Question: can any one please show me how to add volume in each of the nodes , instead of the final node volume
'''
t <- ctree(is_return ~ a + b + c)
plot(t, type="simple")
'''
and my tree would look like

how can I modified that plot where it would show N= on every circle nodes , not only the black or the final node.
Thanks
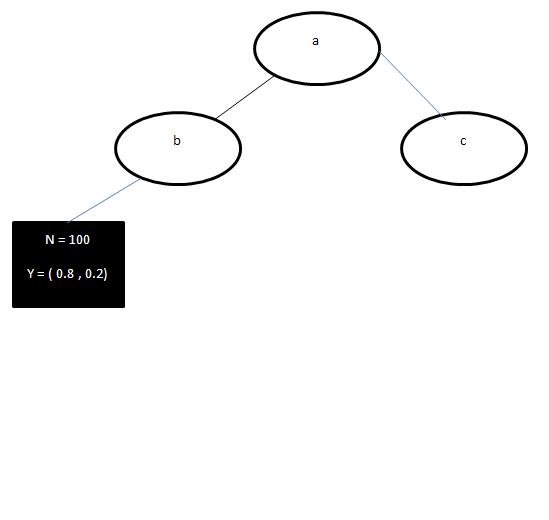
Answer:
The idea is to specify a panel functions for plotting inner nodes.
I generate some data, and the tree
'''
lls <- data.frame(N = gl(3, 50, labels = c("A", "B", "C")),
a = rnorm(150) + rep(c(1, 0,150)),
b = runif(150))
pond= sample(1:5,150,replace=TRUE)
tt <- ctree(formula=N~a+b, data=lls,weights = pond)
'''
The custom inner plot function. I draw a circle where i write the some of weights.
'''
innerWeights <- function(node){
grid.circle(gp = gpar(fill = "White", col = 1))
mainlab <- paste( node$psplit$variableName, "
(n = ")
mainlab <- paste(mainlab, sum(node$weights),")" , sep = "")
grid.text(mainlab,gp = gpar(col='red'))
}
'''
I plot the tree
'''
plot(tt, type='simple', inner_panel = innerWeights)
'''
PS: the results depends on a random generated data, so you will not probably get the same plot.